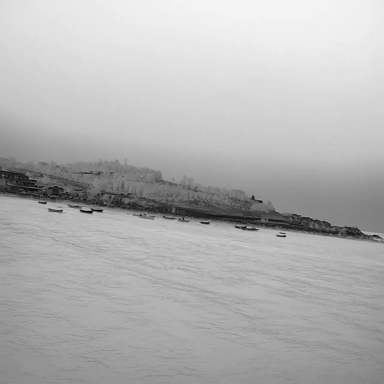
There are 13 bulk_carriers in the infrared image.